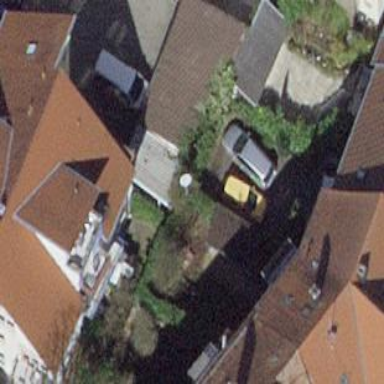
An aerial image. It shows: Group of garages.